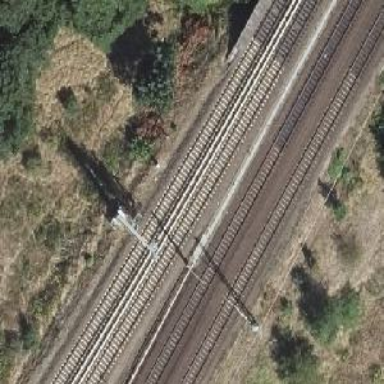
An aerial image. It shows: Railway signal.